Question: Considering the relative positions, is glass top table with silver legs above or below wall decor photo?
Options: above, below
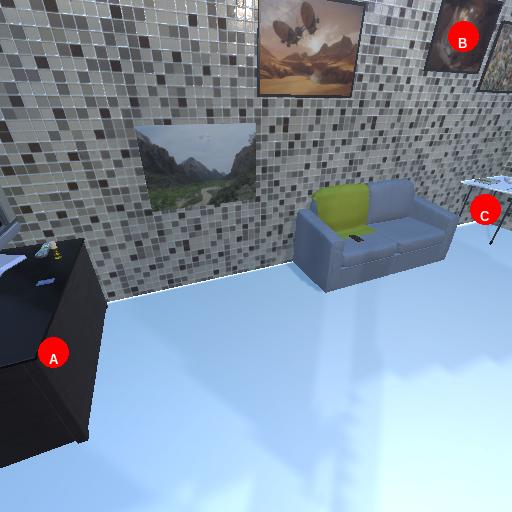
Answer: above